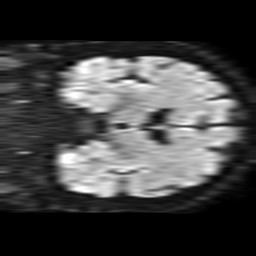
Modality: TRACE
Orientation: coronal
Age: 59
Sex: male
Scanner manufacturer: philips
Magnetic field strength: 1.5 T
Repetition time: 3.395 s
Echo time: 0.06922 s